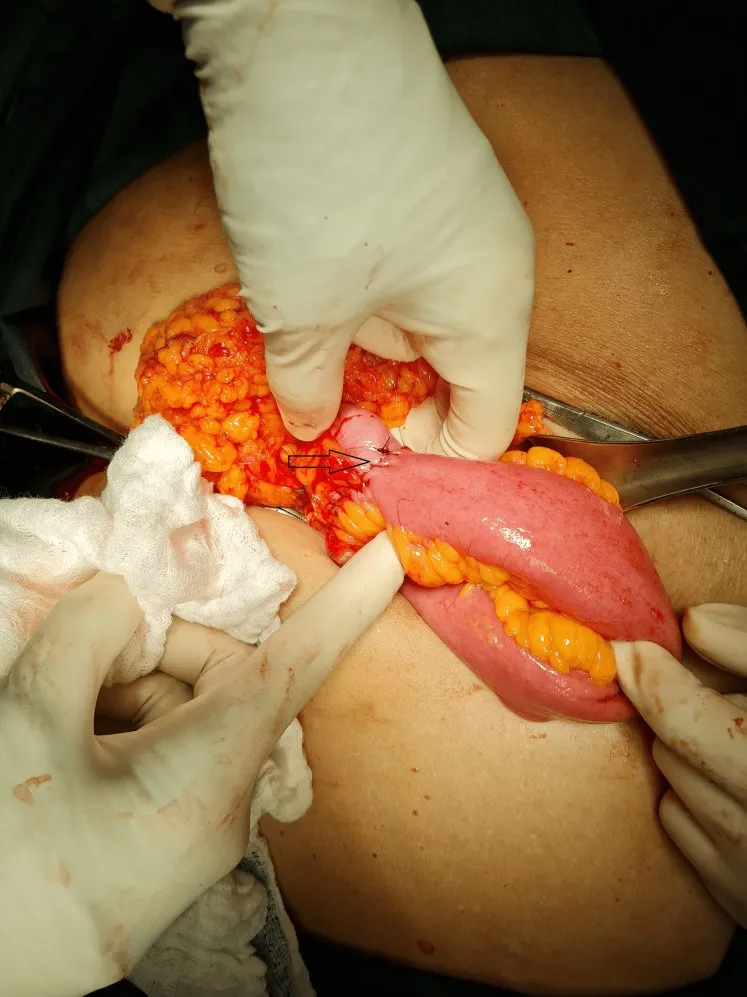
Hand-sewn end-to-end ileo-transverse anastomosis.
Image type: medical_photograph (other_medical_photograph)